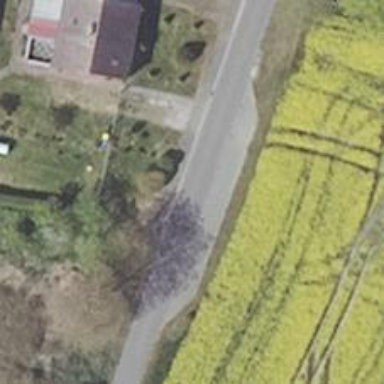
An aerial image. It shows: Passing place on the road.